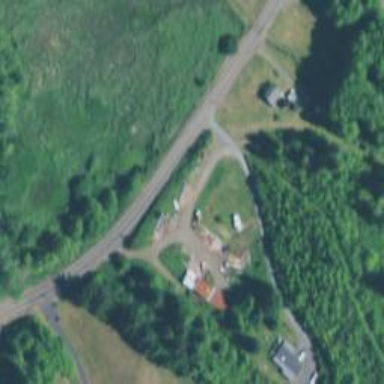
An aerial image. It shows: Driveway leading to service road.